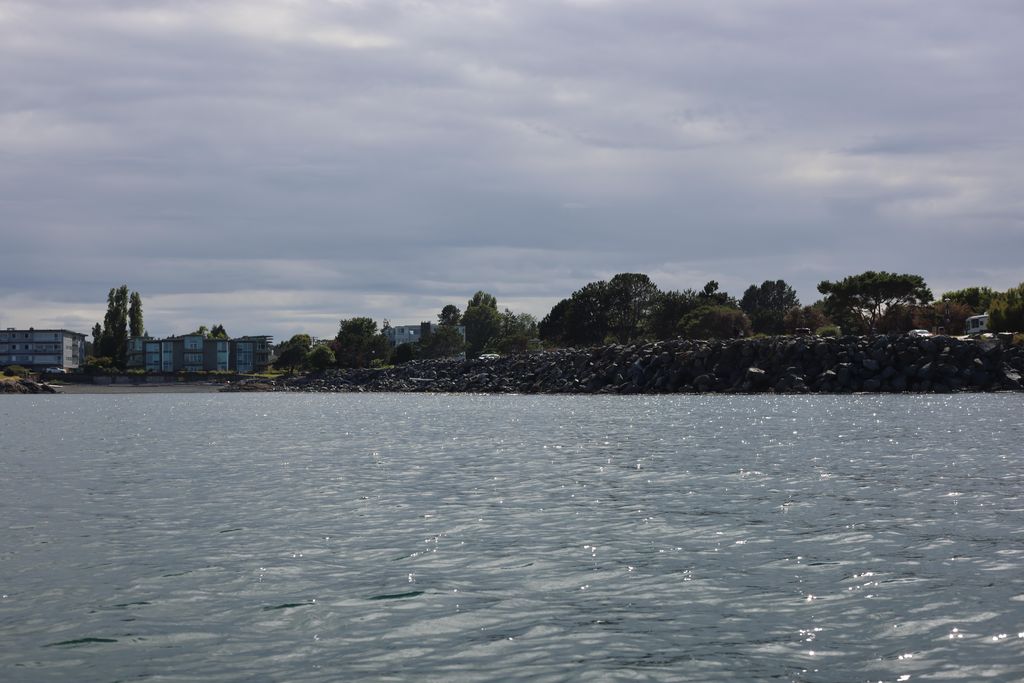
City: victoria